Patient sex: F
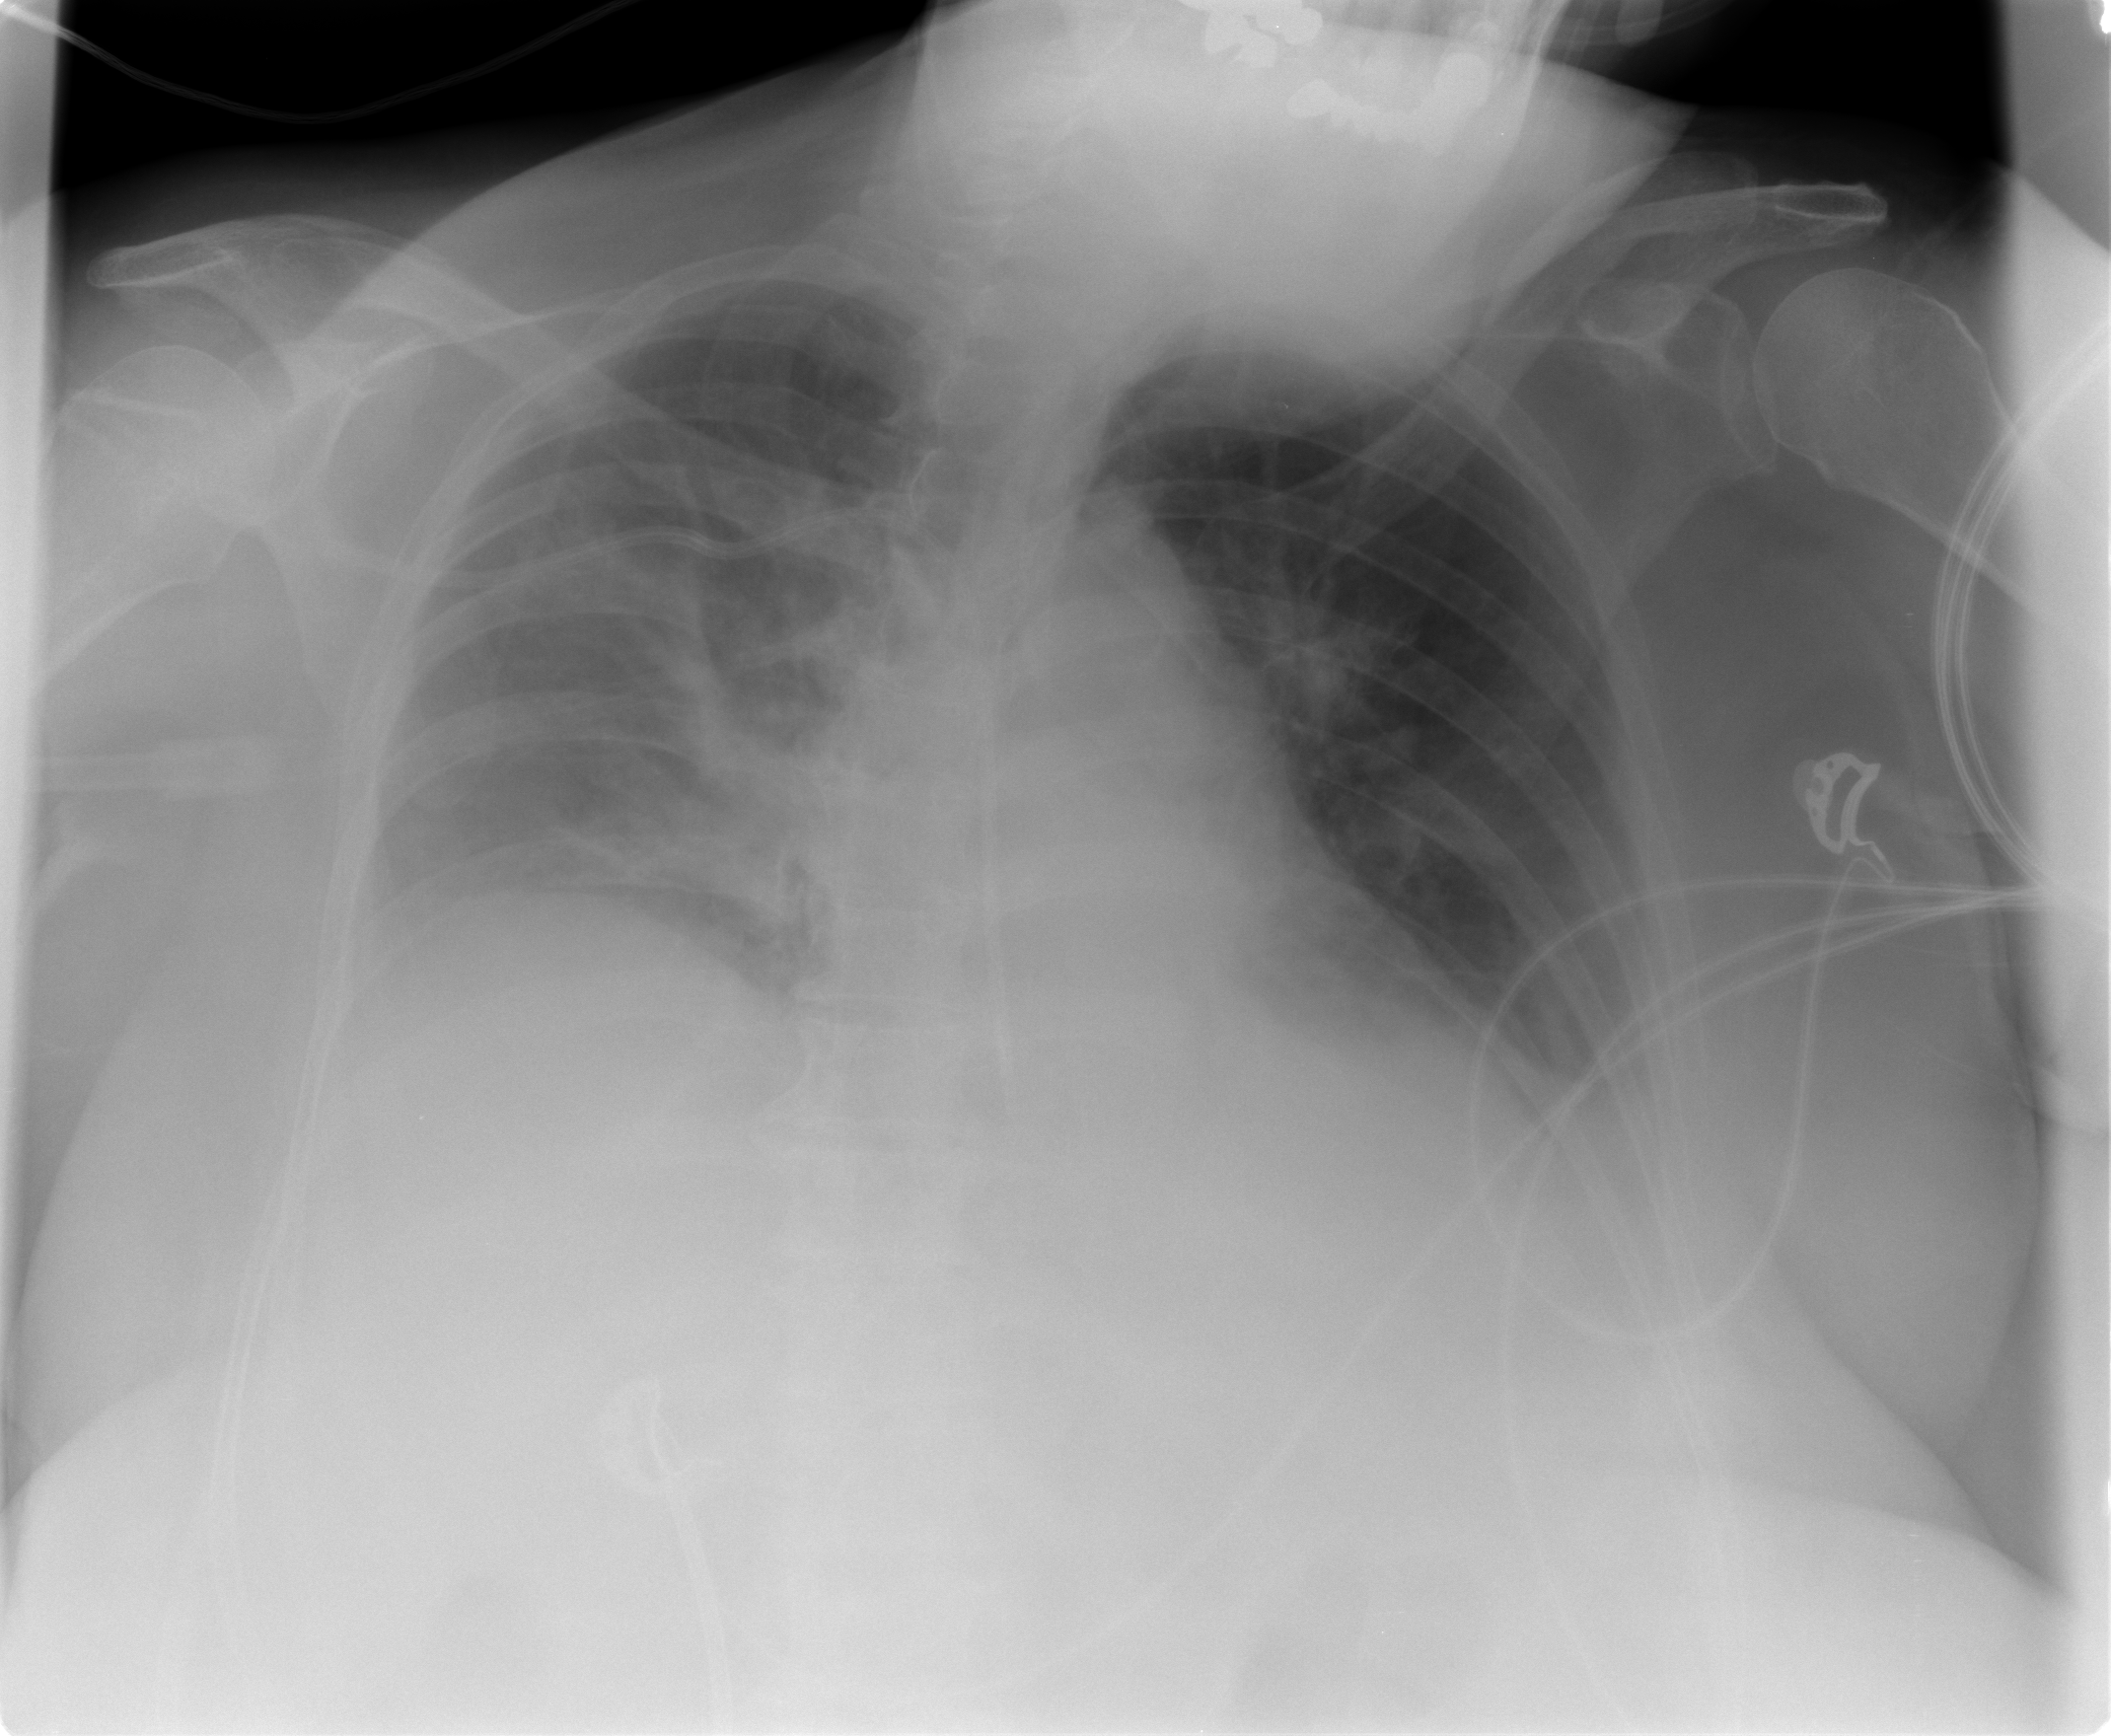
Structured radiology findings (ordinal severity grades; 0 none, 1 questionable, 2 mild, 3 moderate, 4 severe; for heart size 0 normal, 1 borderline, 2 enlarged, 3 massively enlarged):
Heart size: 2
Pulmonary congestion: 2
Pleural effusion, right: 2
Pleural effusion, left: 2
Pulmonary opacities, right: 0
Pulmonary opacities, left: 0
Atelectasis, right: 2
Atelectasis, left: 2